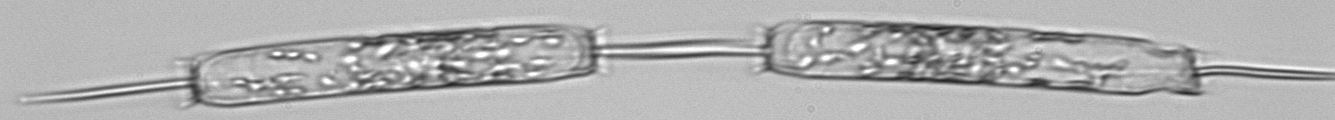
Label: Ditylum_brightwellii